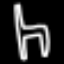
Label: chair